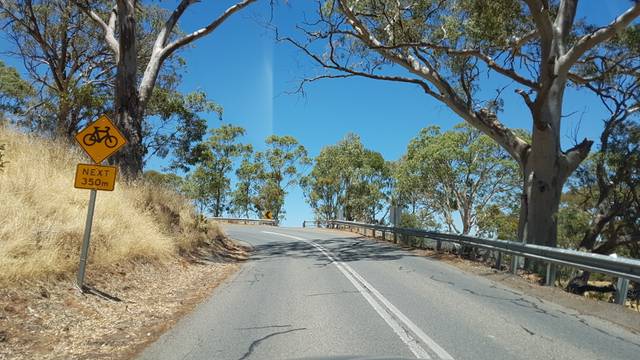
Region: Australia
Coordinates: -34.843, 138.731